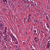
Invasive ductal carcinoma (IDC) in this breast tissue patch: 1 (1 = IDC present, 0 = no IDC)